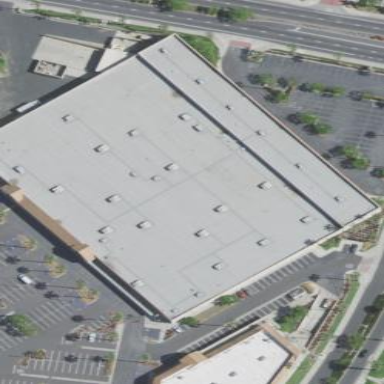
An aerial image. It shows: Retail building.